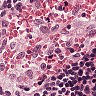
Metastatic tissue present: no